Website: walmart
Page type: payment
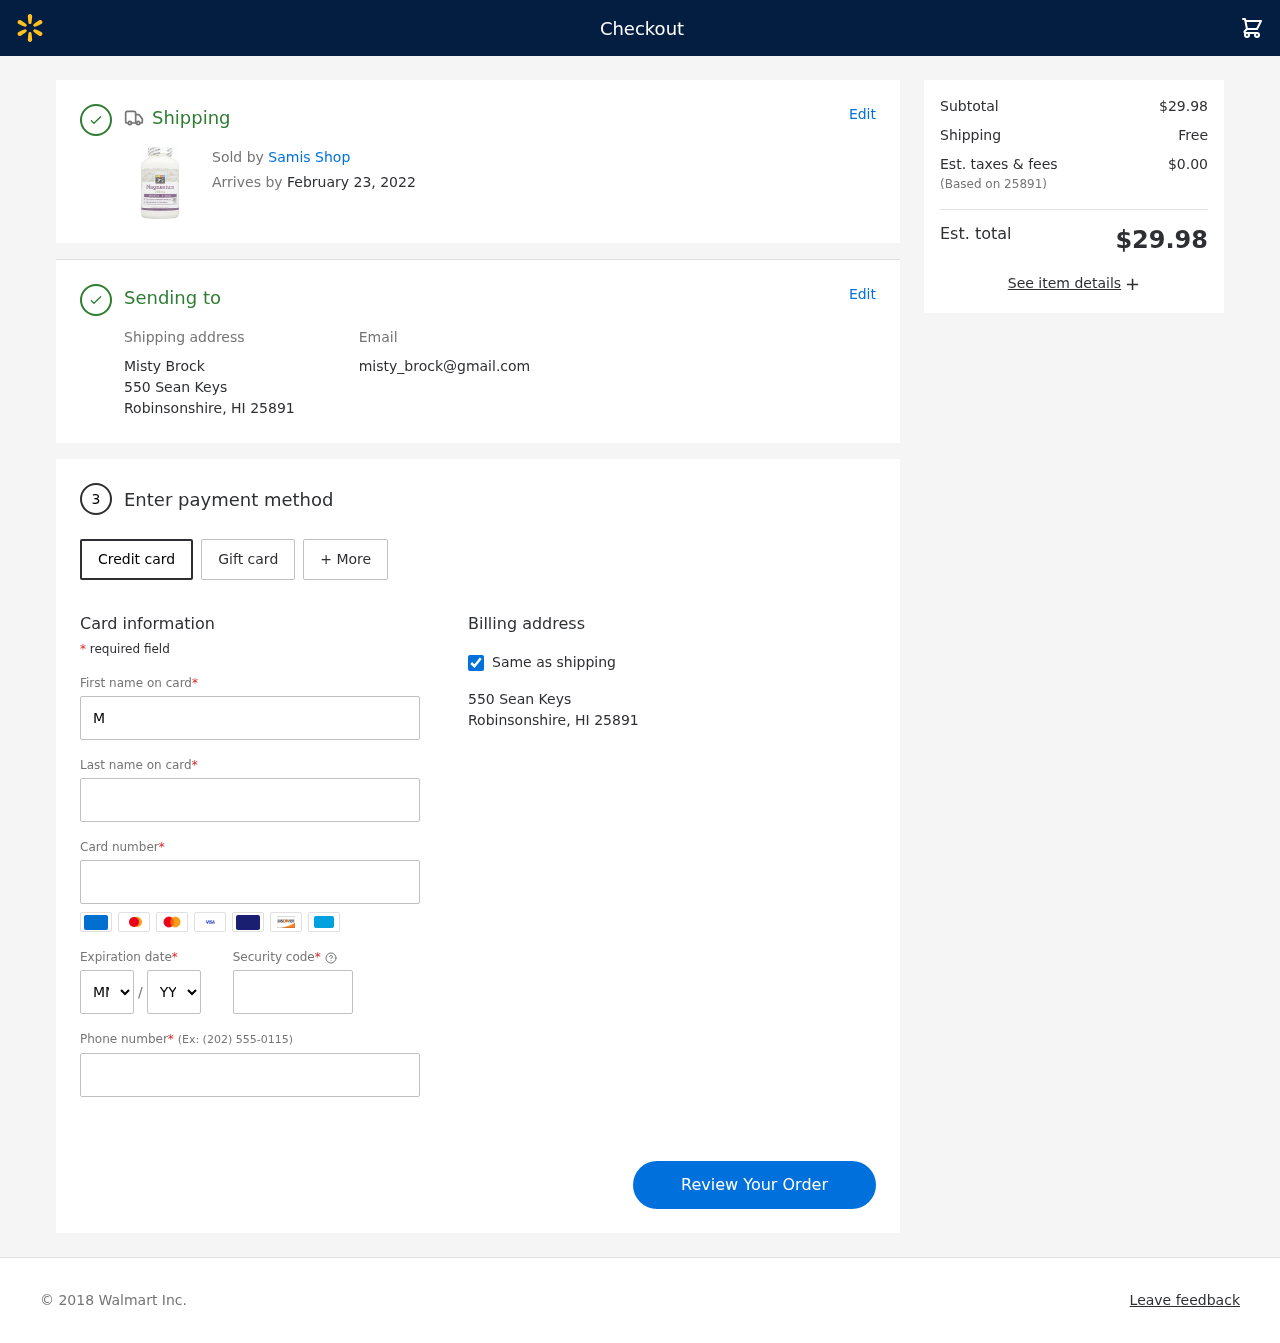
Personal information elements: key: PII_CARD_CVV
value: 2912
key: PII_CARD_EXPIRY_MONTH
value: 11
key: PII_CARD_EXPIRY_YEAR
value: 30
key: PII_CARD_NUMBER
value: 3455 3176 6174 641
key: PII_CITY_STATE_ZIP
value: Robinsonshire, HI 25891
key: PII_EMAIL
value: misty_brock@gmail.com
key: PII_FIRSTNAME
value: Misty
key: PII_FULLNAME
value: Misty Brock
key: PII_LASTNAME
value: Brock
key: PII_PHONE
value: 9336259001
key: PII_POSTCODE
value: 25891
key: PII_STREET
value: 550 Sean Keys
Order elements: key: ORDER_DELIVERY_DATE
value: February 23, 2022
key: ORDER_SUBTOTAL
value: $29.98
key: ORDER_SHIPPING_COST
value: Free
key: ORDER_TAX
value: $0.00
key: ORDER_TOTAL
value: $29.98